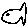
Label: fish